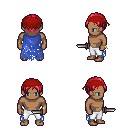
a pixel art fantasy rpg character, male body template, human, dark skin, blue tattered cape, white pants, ruby red parted hairstyle, red bandana, bracelets, dagger, four views (front, back, left, right), 2x2 character sprite sheet, small pixel art, hard edges, no anti-aliasing